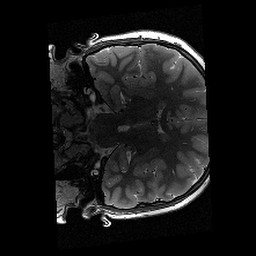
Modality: T2w
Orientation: coronal
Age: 11
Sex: male
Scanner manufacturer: siemens
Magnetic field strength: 3 T
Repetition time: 9.23 s
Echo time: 0.067 s